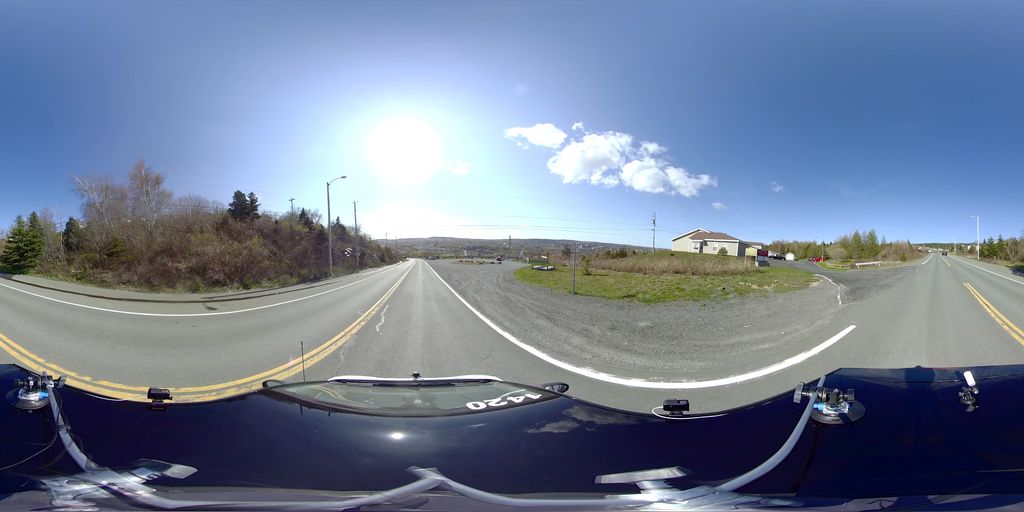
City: st_johns